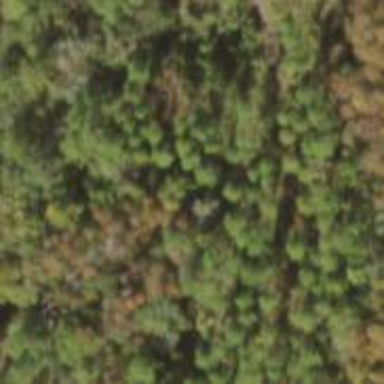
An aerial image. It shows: Forest with needle-leaved trees.